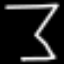
Label: hourglass